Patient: sex M, age 62
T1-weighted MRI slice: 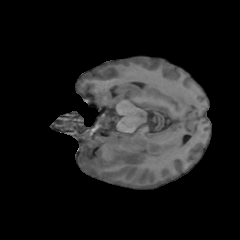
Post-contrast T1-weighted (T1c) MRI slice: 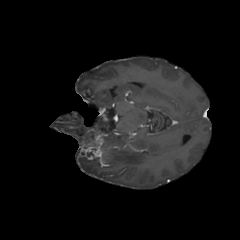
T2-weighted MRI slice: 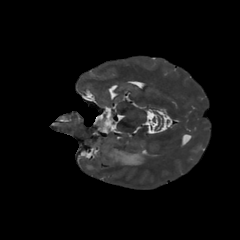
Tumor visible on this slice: yes
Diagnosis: Glioblastoma, IDH-wildtype
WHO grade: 4